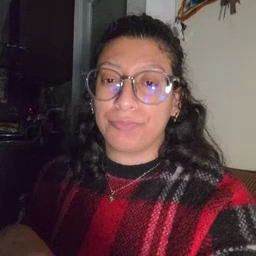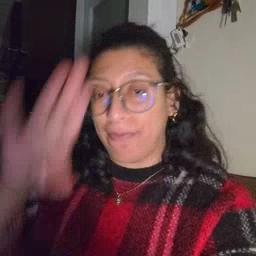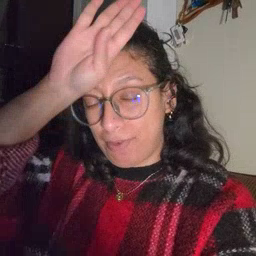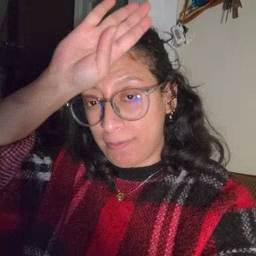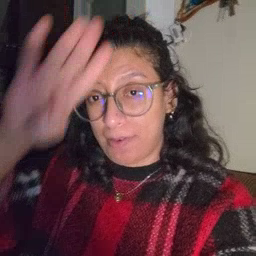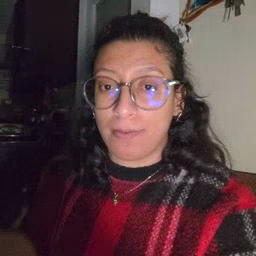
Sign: fireman